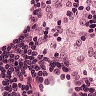
Metastatic tissue present: no